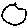
Label: circle